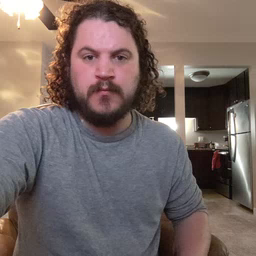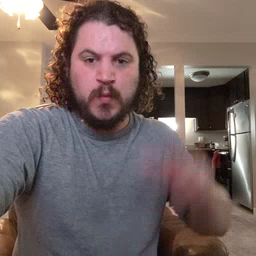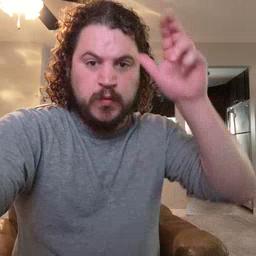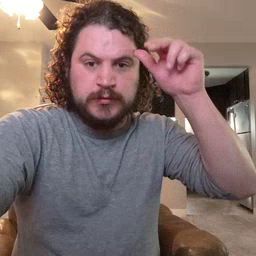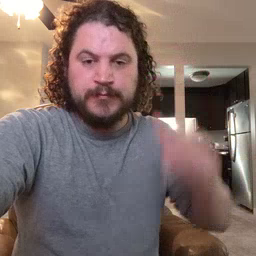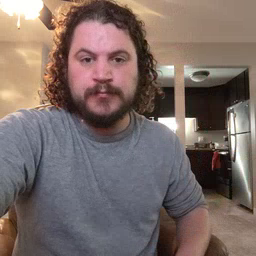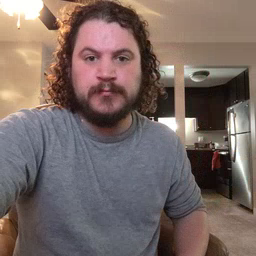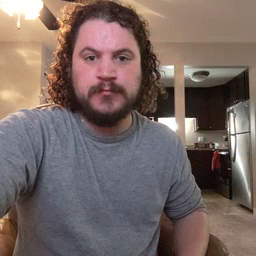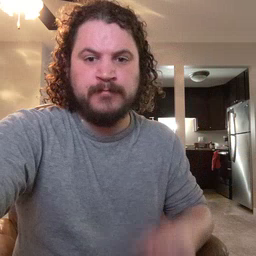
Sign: horse